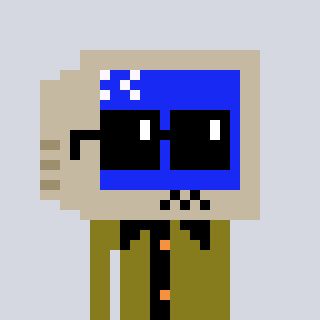
a pixel art character with square black sunglasses, a old monitor-shaped head and a gunk-colored body on a cool background